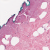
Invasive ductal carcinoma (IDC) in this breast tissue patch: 0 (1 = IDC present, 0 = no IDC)